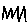
Label: zigzag